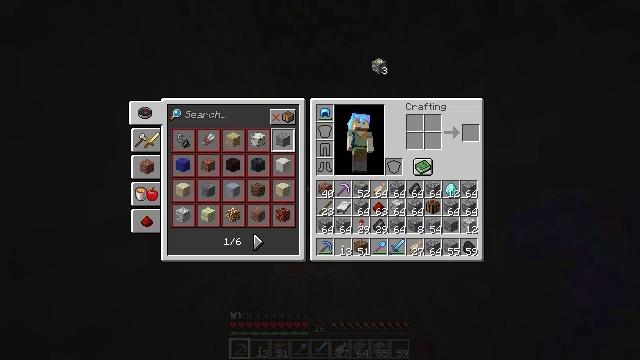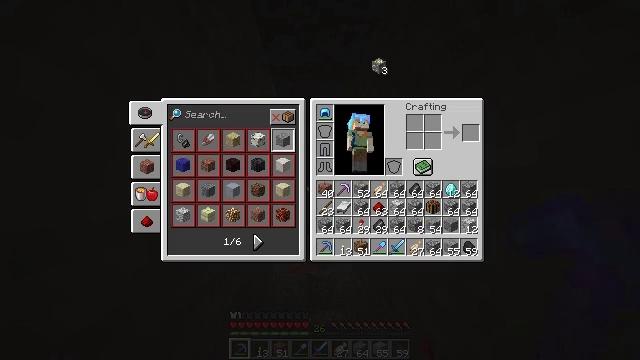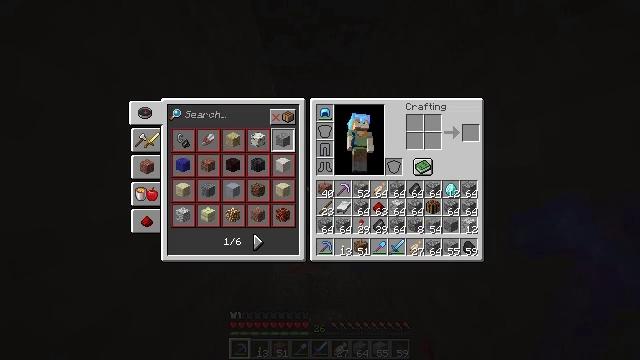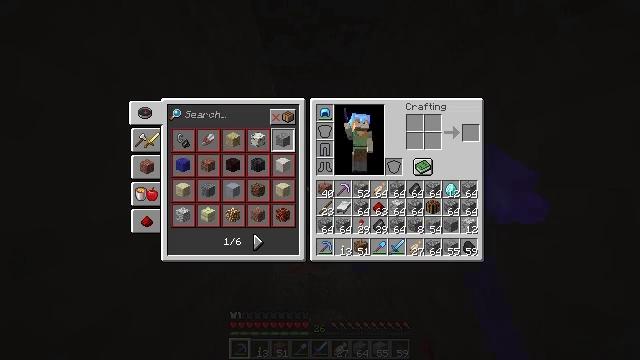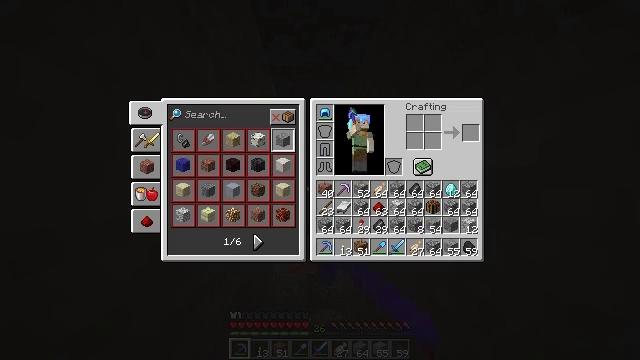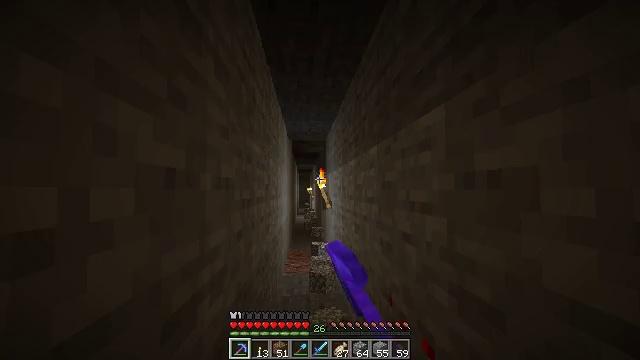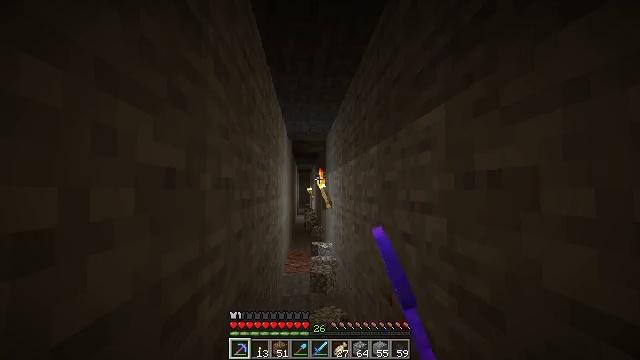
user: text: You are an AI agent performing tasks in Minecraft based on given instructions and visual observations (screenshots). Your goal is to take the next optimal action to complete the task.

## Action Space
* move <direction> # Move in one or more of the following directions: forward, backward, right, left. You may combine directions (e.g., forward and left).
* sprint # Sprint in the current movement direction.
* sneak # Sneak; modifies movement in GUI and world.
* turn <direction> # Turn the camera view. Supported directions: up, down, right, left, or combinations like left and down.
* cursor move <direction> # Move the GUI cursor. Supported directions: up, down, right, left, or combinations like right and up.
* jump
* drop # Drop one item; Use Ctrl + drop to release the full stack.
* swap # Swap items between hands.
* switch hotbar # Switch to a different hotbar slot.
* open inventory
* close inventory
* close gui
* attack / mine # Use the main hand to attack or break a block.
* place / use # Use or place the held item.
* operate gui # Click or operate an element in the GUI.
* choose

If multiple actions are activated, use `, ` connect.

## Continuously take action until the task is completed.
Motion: motion action
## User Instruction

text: Drop a gold ore.
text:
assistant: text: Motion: operate gui
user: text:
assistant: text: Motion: no_op
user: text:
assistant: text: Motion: no_op
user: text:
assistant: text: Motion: no_op
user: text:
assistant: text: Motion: close inventory
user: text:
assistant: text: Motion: close inventory
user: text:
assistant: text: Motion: close inventory